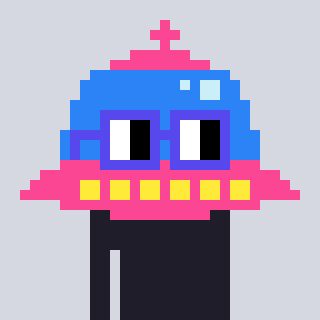
a pixel art character with square blue glasses, a ufo-shaped head and a teal-colored body on a cool background